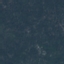
Land use / land cover: HerbaceousVegetation